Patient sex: M
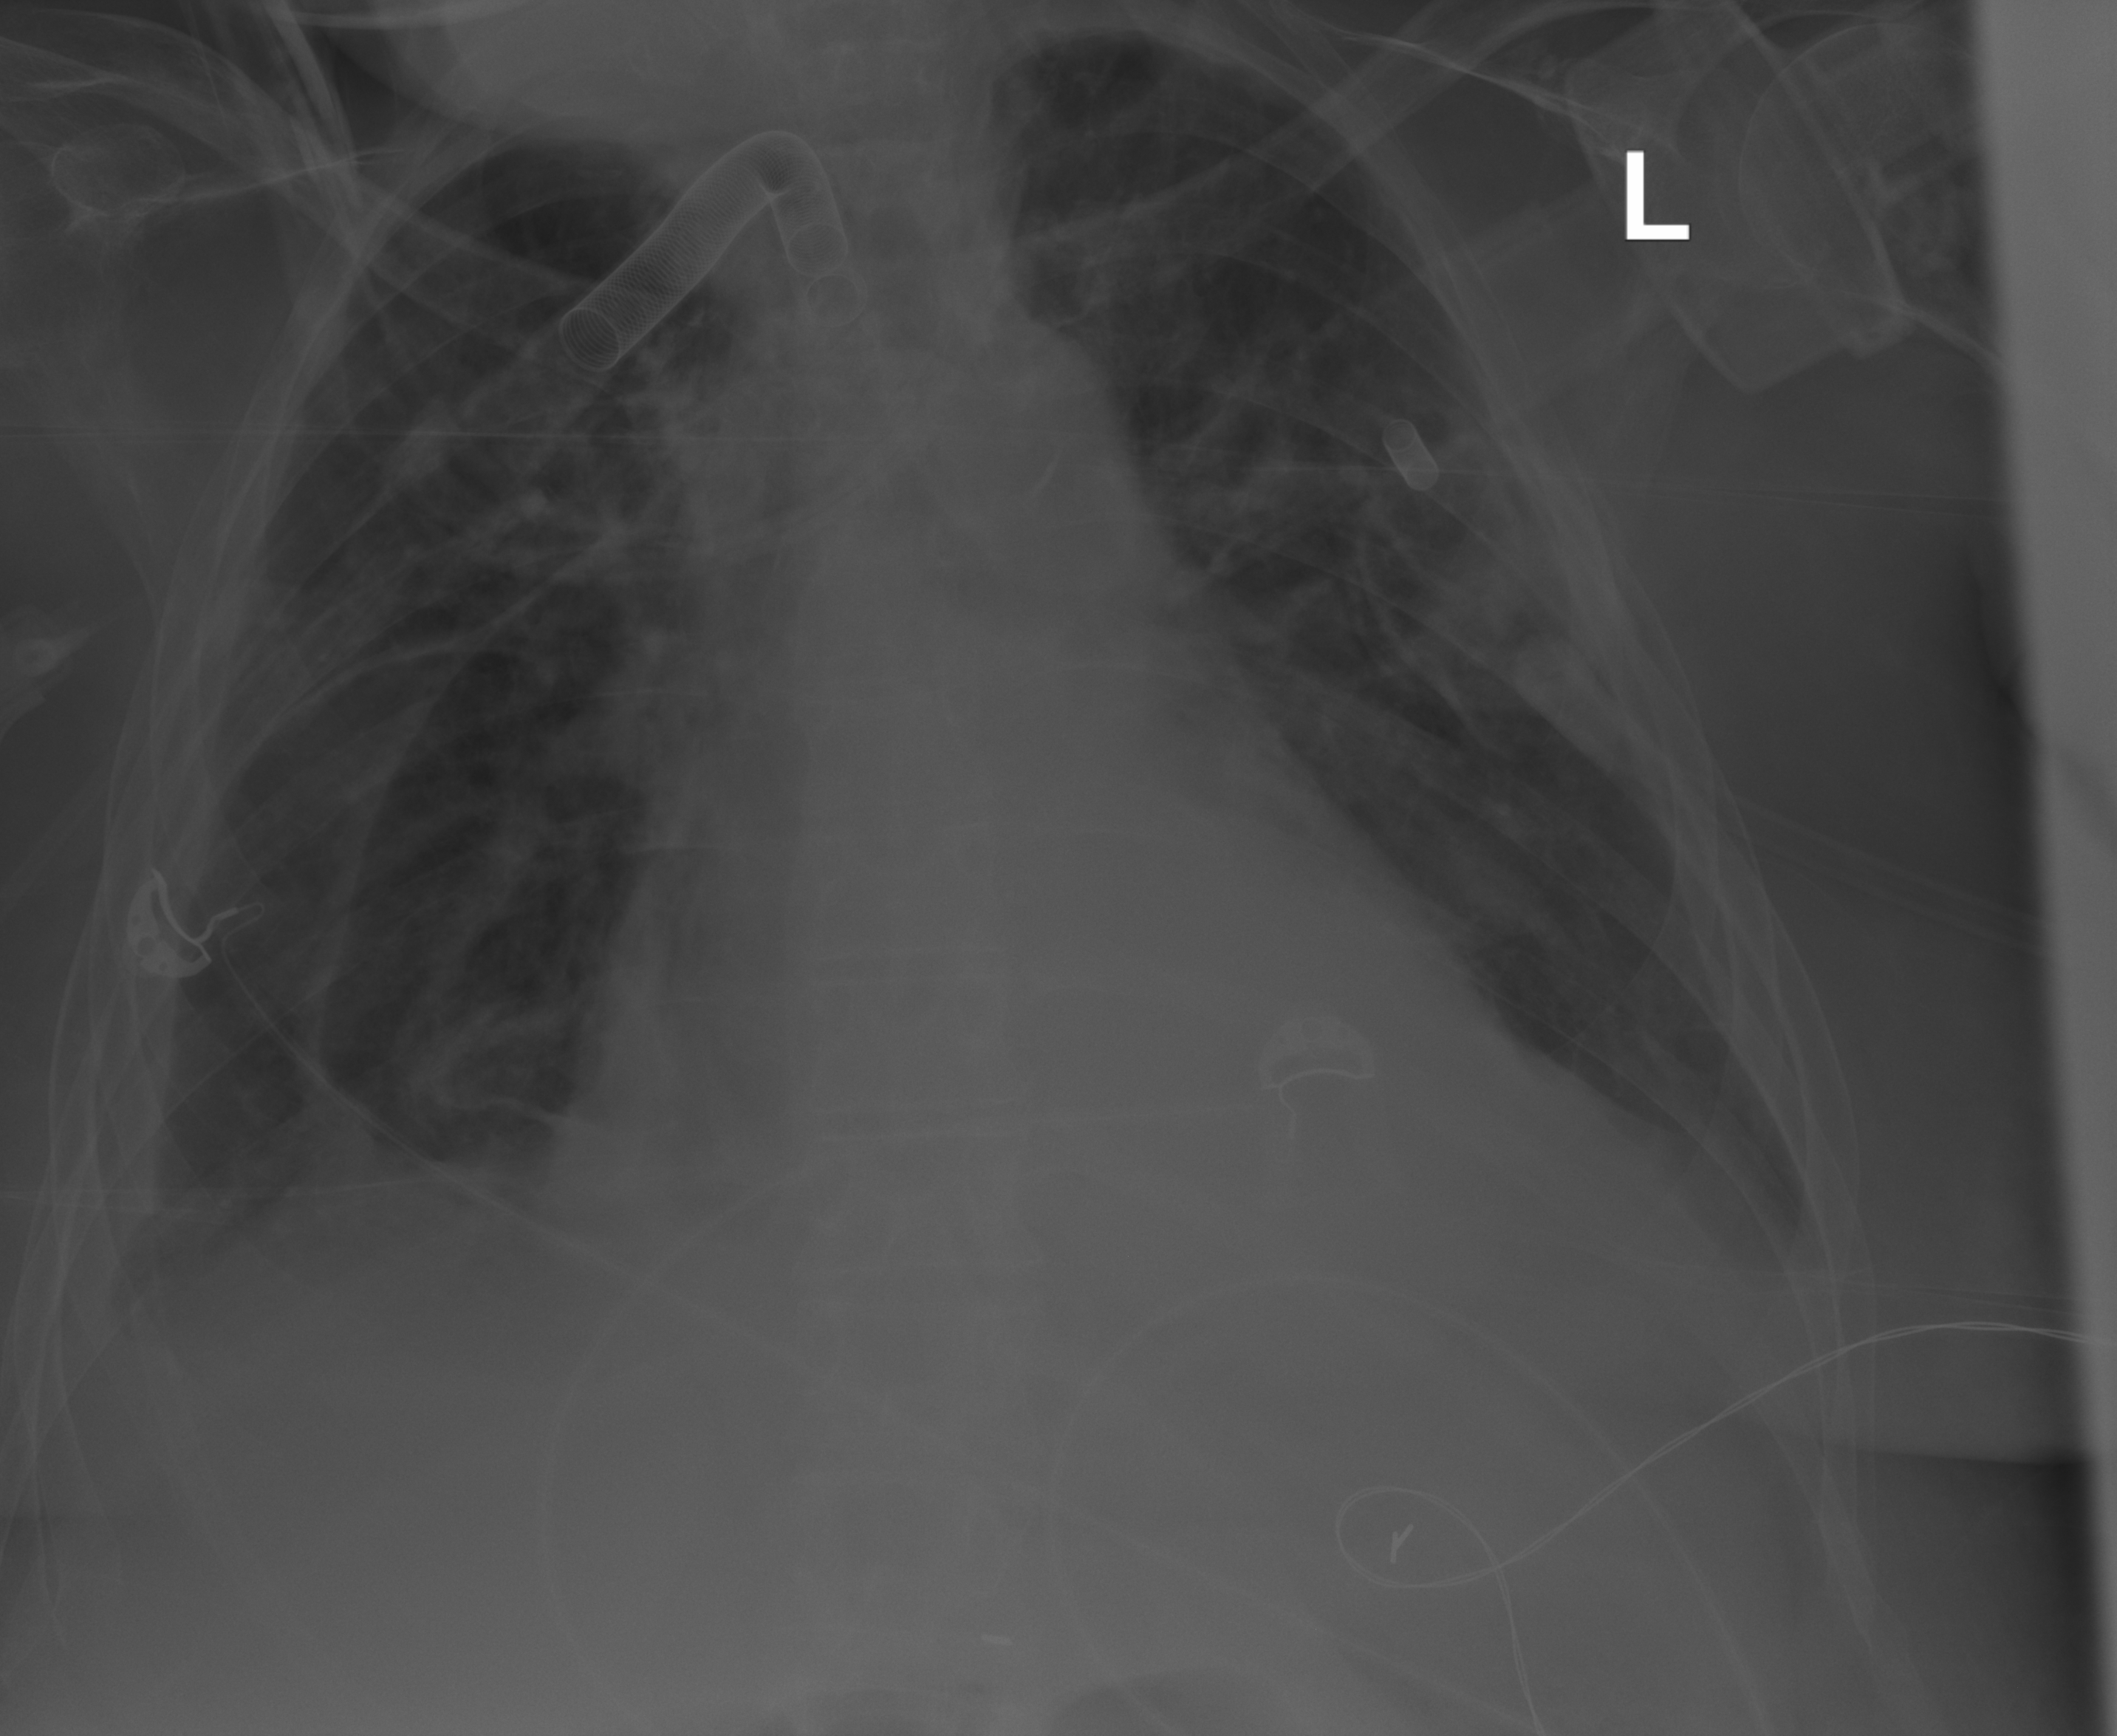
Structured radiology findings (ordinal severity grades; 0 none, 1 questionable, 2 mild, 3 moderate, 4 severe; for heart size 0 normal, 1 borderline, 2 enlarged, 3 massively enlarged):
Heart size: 2
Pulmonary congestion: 1
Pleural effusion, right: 2
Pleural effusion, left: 2
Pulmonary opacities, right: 2
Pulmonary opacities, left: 2
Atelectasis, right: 0
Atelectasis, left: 0